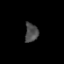
Tissue: prostate
Cell type: T cells
Senescence score: 0.3193
Nuclear area (px): 246
Mean DAPI intensity: 74.337